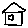
Label: house